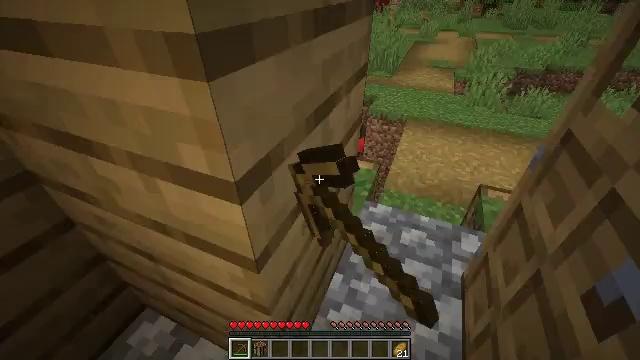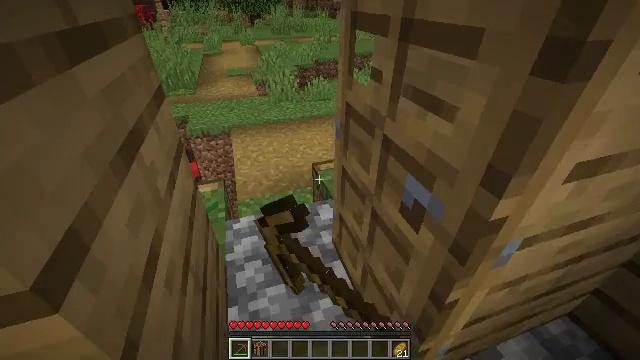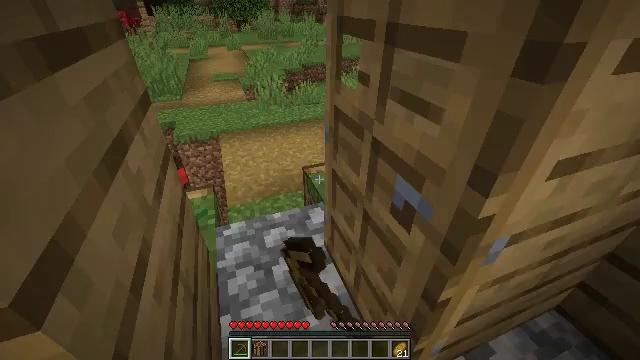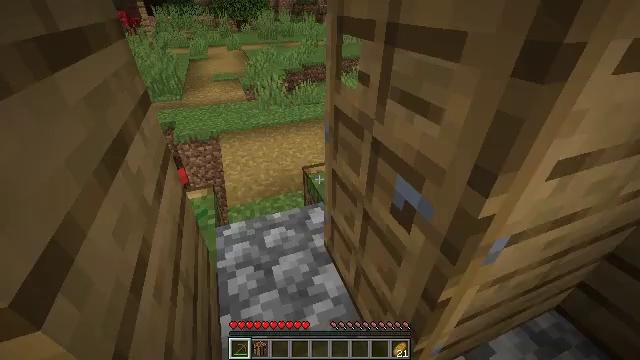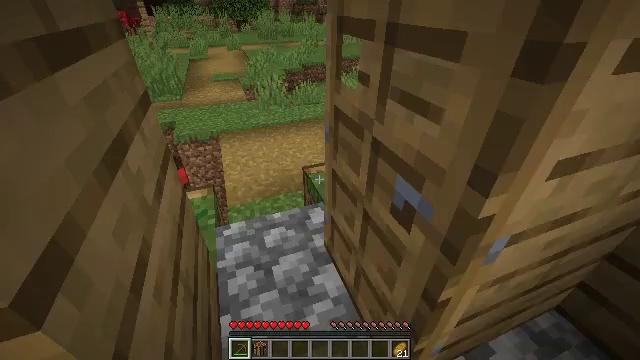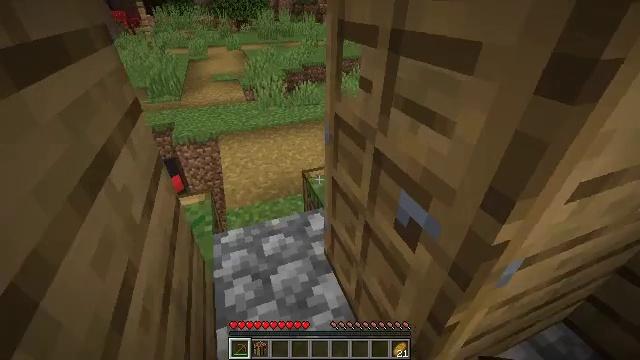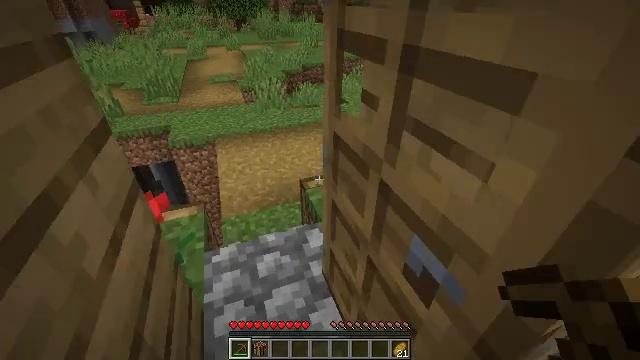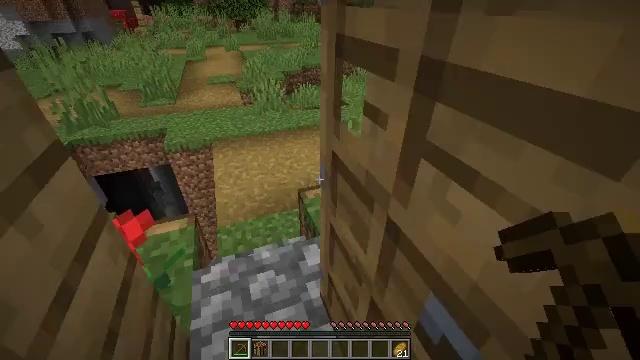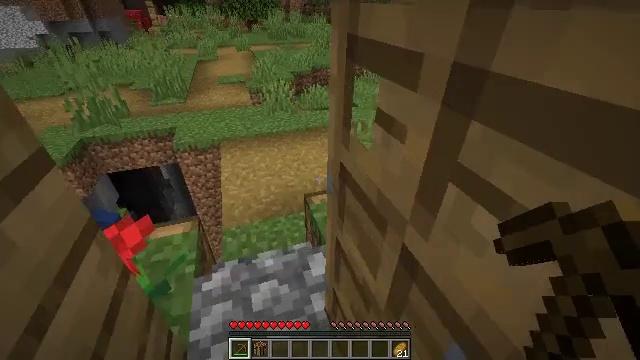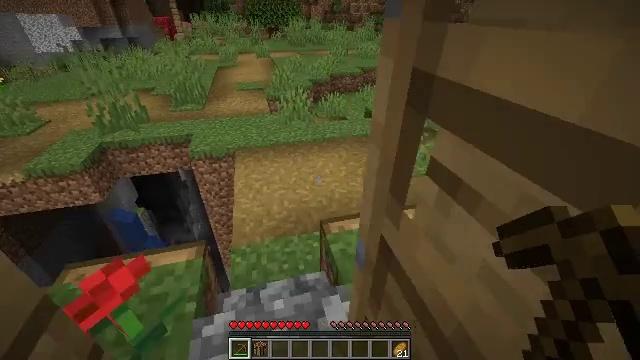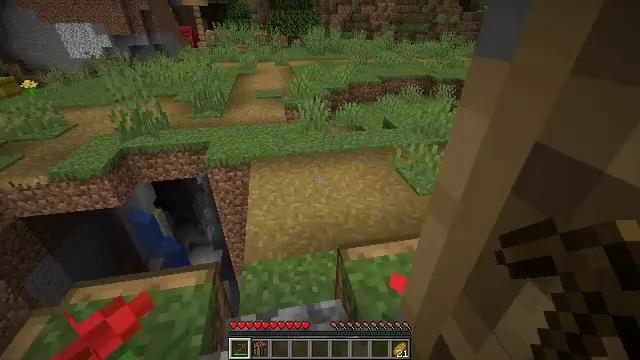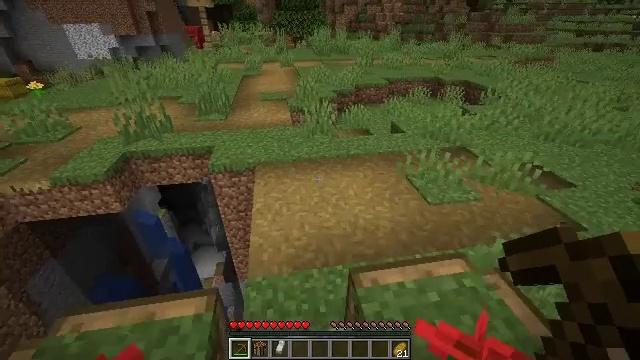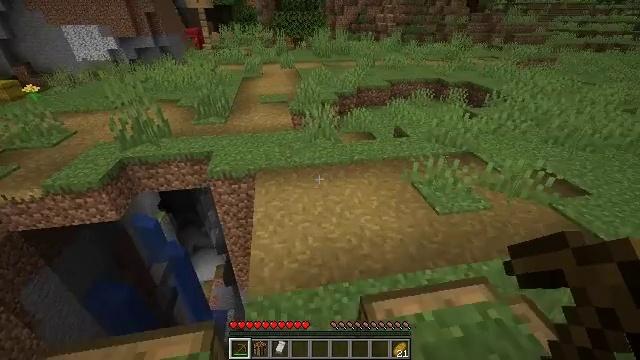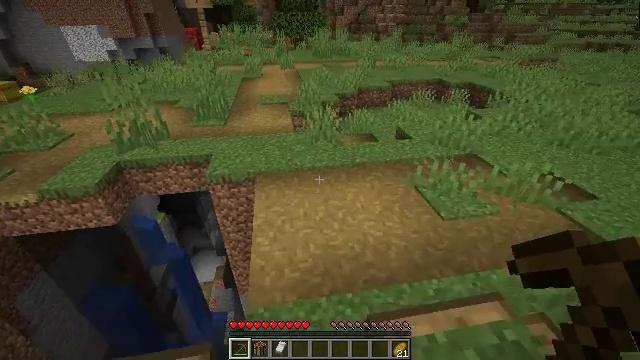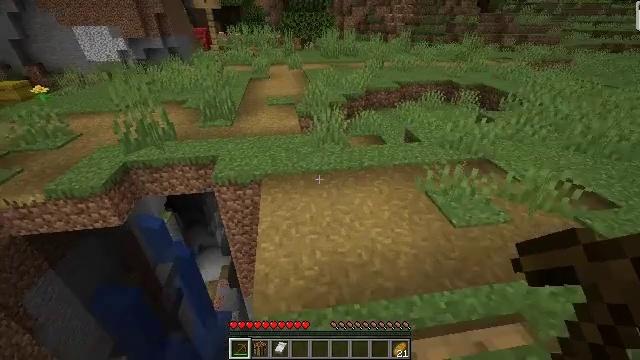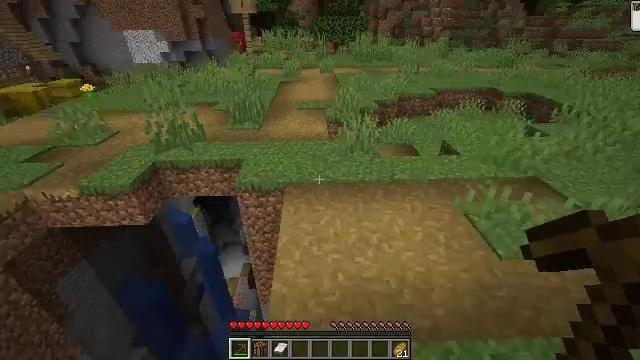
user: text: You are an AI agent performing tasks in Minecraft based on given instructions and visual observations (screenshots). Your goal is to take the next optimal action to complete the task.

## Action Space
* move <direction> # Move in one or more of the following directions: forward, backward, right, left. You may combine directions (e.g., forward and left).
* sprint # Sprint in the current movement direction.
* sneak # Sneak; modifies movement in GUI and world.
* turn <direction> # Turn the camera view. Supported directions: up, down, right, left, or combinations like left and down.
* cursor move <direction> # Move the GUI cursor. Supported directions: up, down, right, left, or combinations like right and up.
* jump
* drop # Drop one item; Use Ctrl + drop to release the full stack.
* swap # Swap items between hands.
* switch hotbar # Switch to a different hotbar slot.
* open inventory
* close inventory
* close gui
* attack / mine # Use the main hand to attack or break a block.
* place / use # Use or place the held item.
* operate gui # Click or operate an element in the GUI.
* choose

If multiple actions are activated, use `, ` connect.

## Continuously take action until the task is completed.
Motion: motion action
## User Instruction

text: Remove a white bed from the inventory.
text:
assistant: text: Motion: turn right and up
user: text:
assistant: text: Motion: turn right
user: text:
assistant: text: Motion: no_op
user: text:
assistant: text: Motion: no_op
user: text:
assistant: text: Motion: move forward
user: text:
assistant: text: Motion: move forward
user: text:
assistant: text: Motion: move forward
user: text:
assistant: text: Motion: move forward, turn left
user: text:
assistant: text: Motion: move forward, turn left and up
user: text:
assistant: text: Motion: move forward, turn left and up
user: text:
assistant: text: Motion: move forward, turn left
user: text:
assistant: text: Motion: move forward
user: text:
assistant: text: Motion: move forward
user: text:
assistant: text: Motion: move forward, turn left
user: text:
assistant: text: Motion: move forward, turn left
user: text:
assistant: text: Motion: move forward, turn left
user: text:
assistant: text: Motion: move forward, turn left
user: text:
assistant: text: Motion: move forward and move right
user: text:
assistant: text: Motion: move forward and move right
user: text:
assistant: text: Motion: move forward and move right, turn left
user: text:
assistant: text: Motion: move forward and move right, turn left
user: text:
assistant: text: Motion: move forward and move right, turn left
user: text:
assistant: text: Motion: move forward and move right, turn left
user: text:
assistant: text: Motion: move right, turn left
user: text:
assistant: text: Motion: turn left
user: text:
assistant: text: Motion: turn left
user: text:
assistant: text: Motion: turn left and down
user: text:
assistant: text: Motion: turn left and down
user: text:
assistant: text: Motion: turn left and down
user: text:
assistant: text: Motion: turn left and down